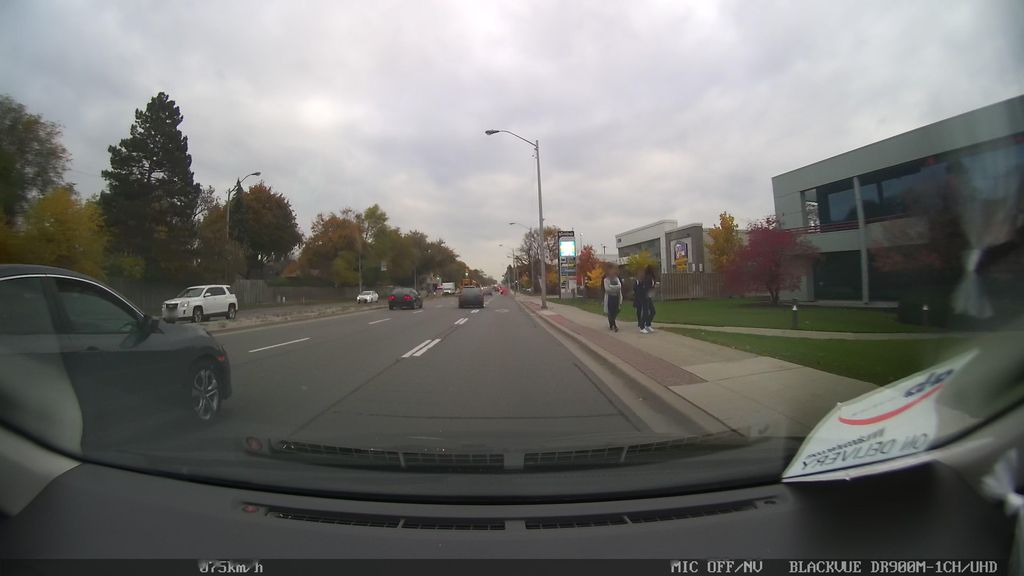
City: toronto